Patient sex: M
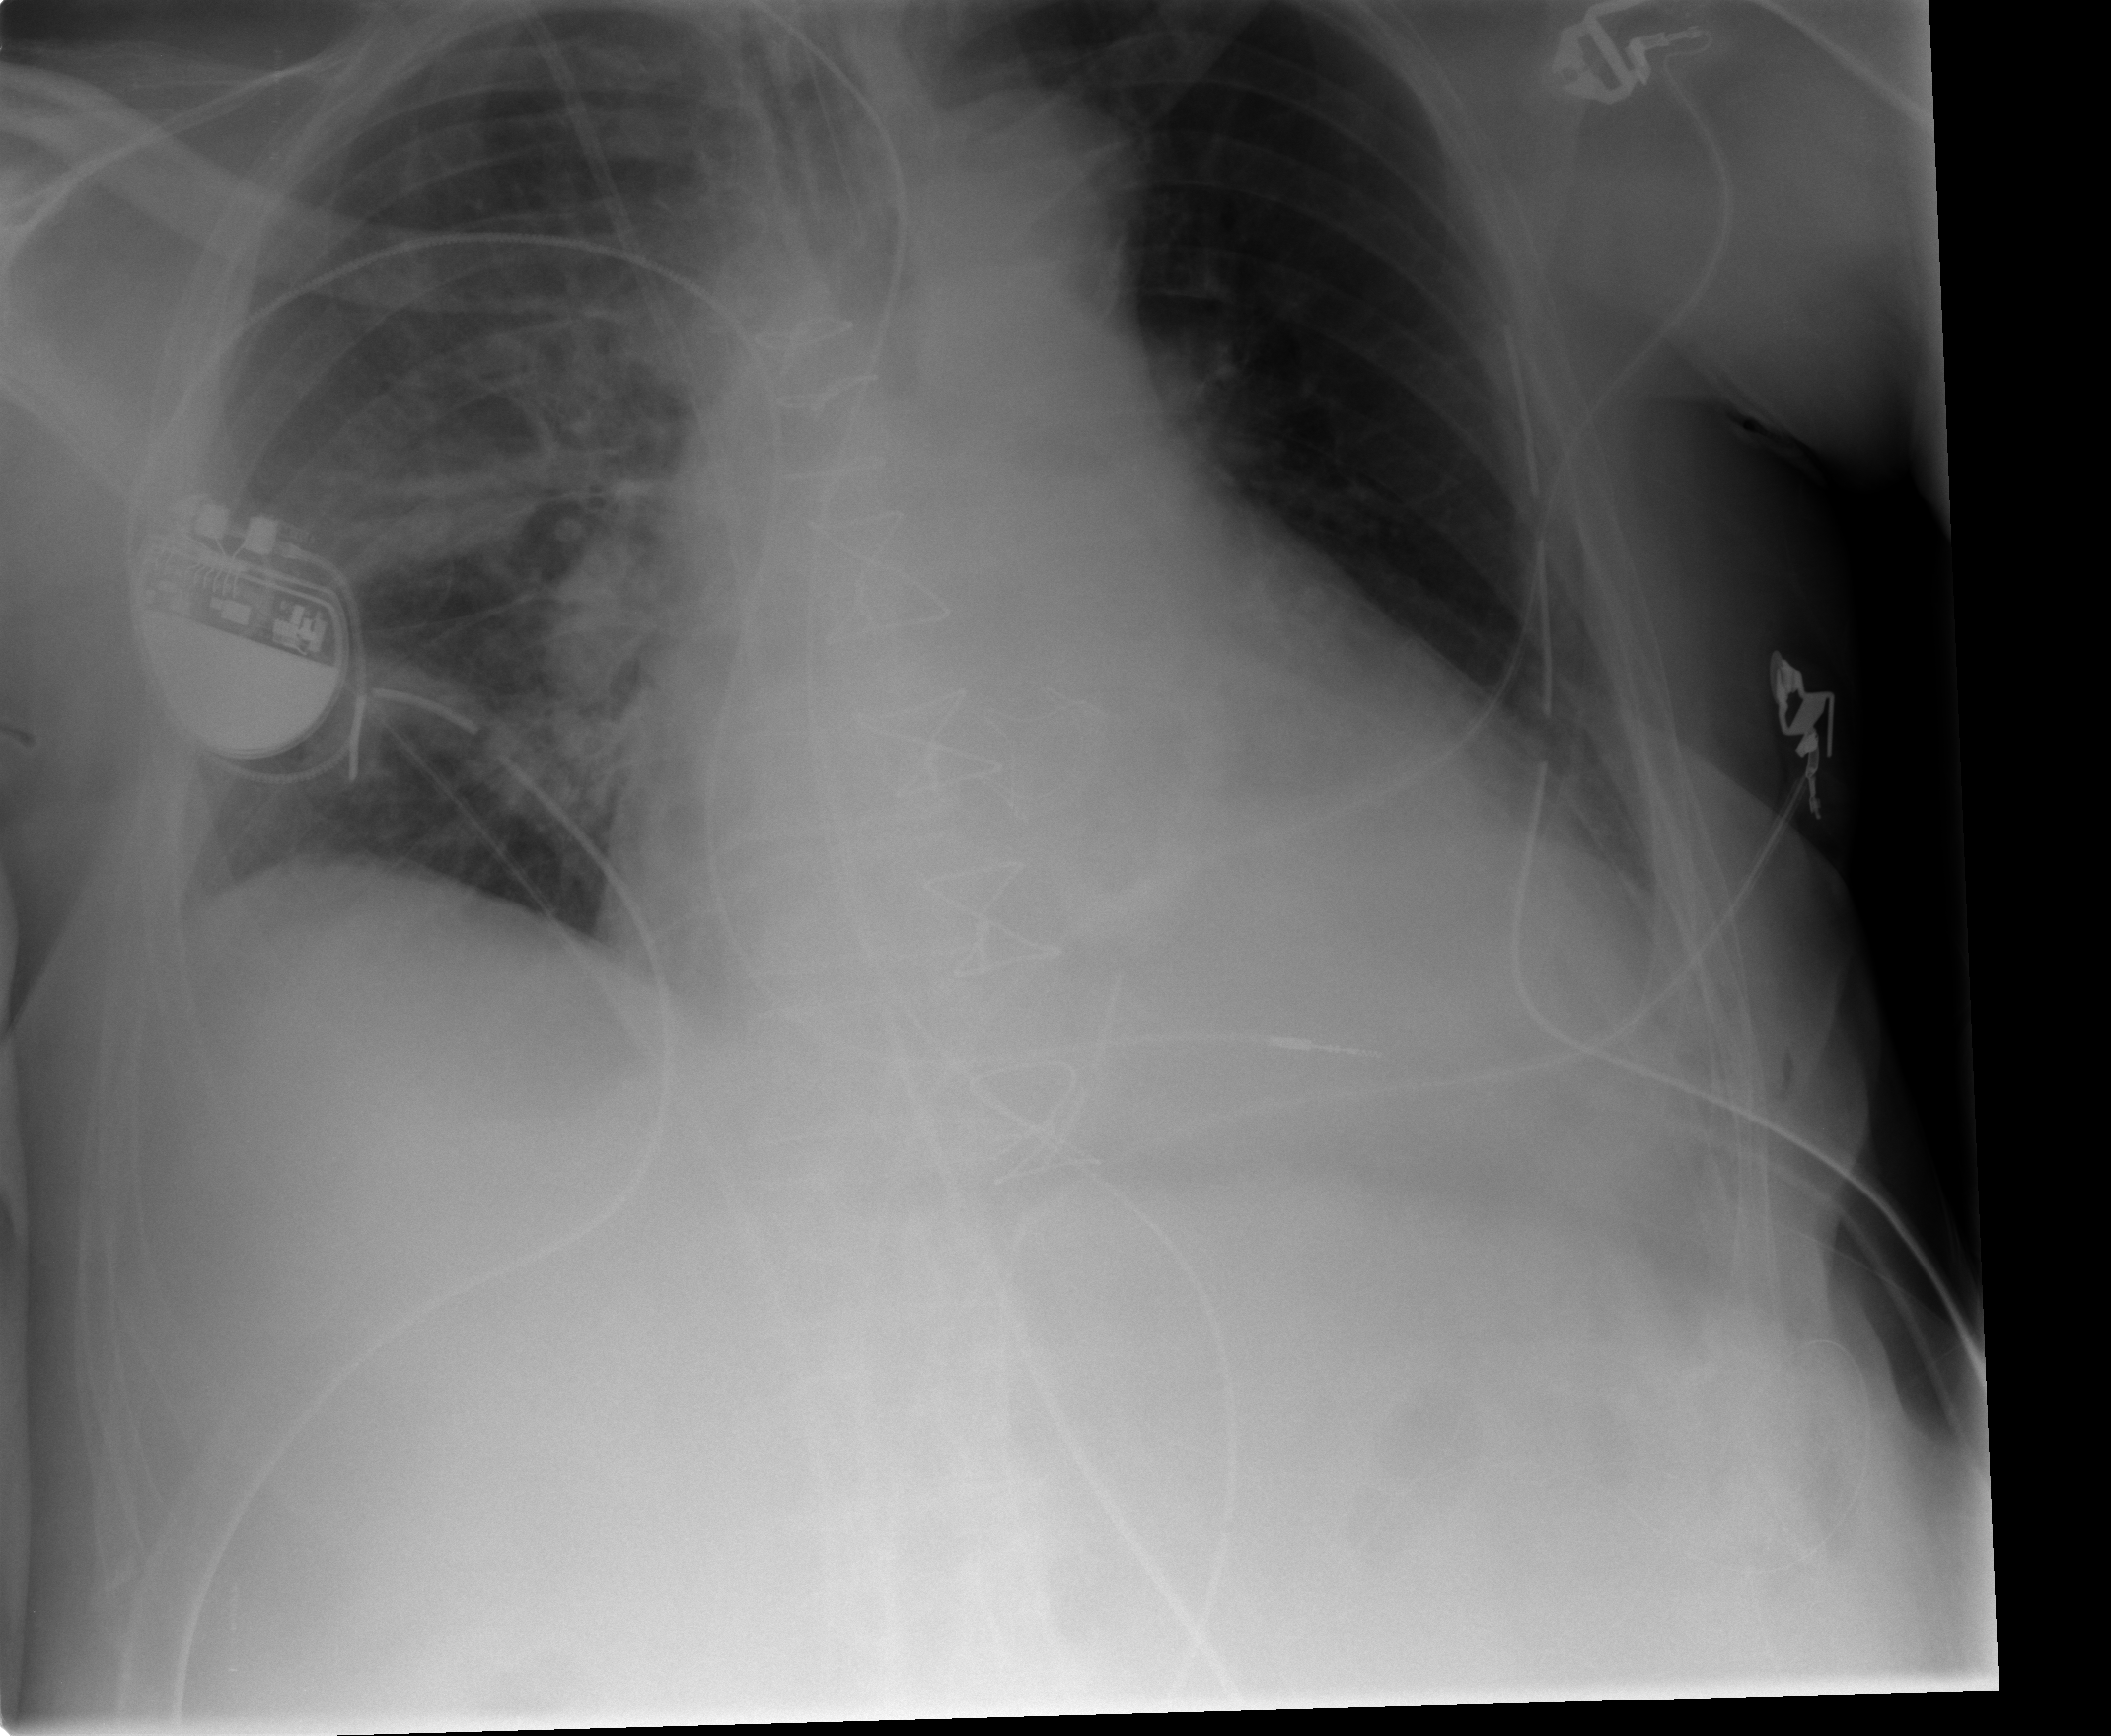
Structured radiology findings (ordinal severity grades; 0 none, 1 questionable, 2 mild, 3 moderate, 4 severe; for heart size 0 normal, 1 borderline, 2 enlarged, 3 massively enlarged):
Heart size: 3
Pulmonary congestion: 1
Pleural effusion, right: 1
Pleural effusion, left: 1
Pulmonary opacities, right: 1
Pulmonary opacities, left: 1
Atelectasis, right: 2
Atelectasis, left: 2